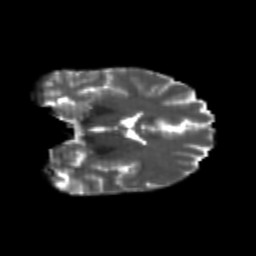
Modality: T2w
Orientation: coronal
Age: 26
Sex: male
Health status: healthy
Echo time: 0.074 s